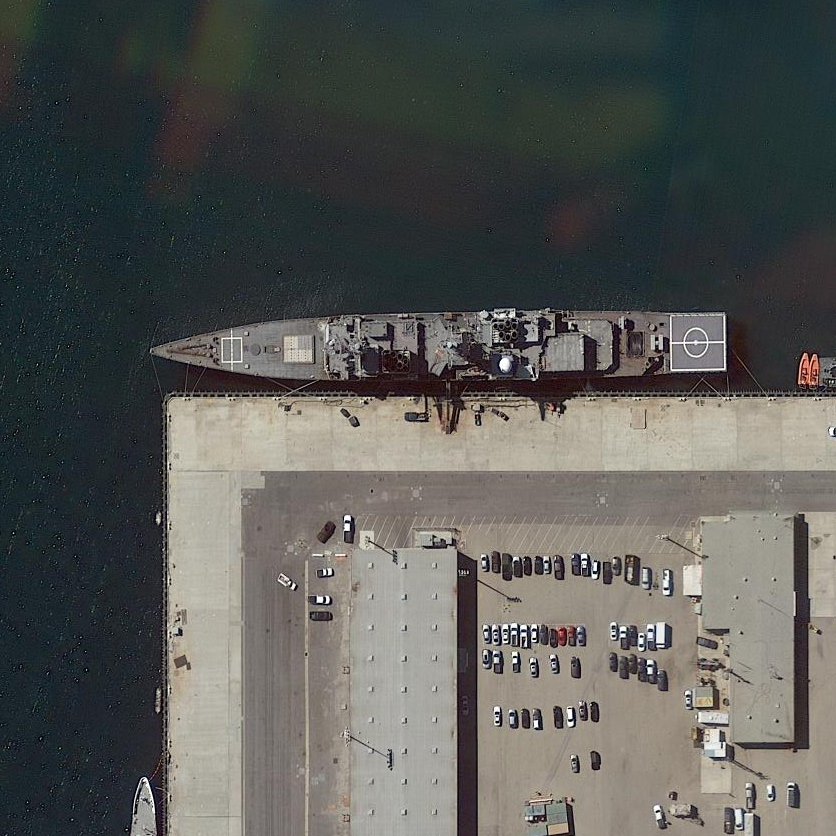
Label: Ticonderoga-class_cruiser